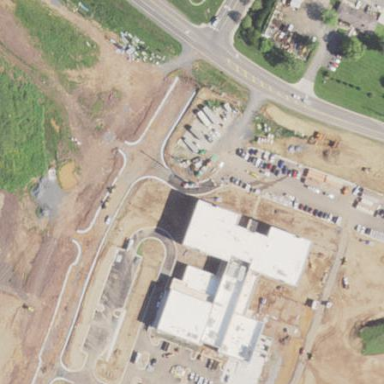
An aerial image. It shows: School building.